Field crop: maize
Growth stage: 2
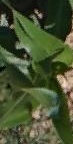
Species: maize